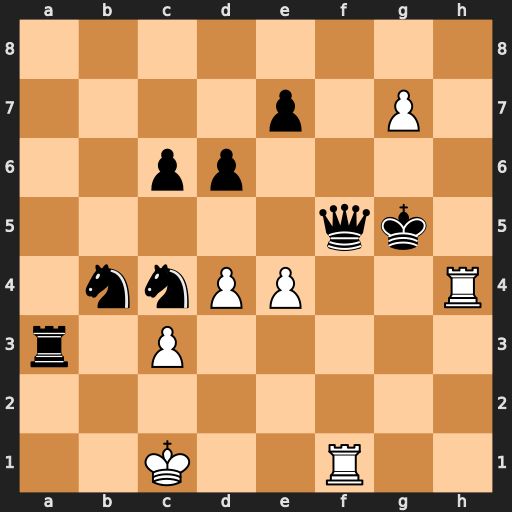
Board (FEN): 8/4p1P1/2pp4/5qk1/1nnPP2R/r1P5/8/2K2R2
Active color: w
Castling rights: -
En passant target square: -
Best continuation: g8=Q+ Kxh4 Rh1+ Qh3 Rxh3+